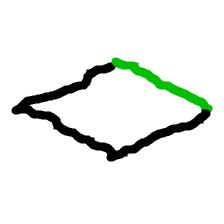
Shape: rhombus